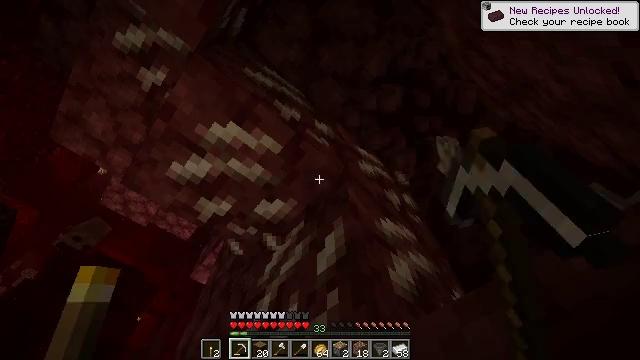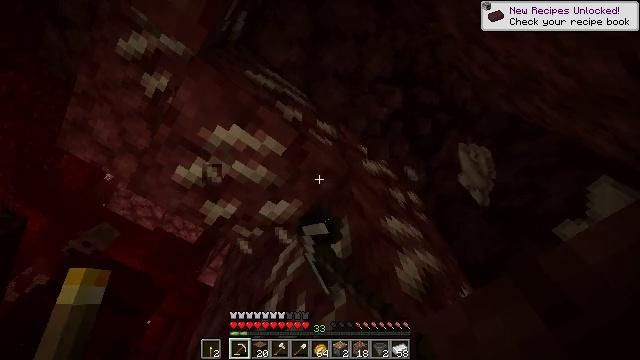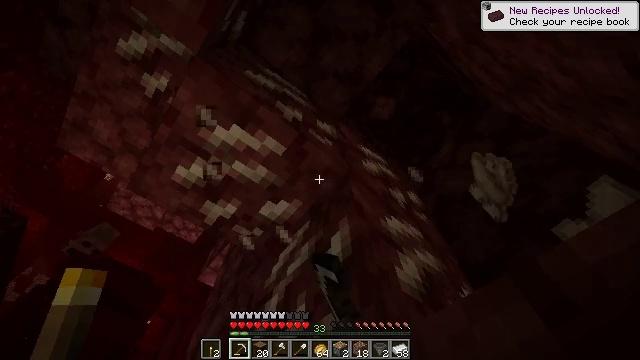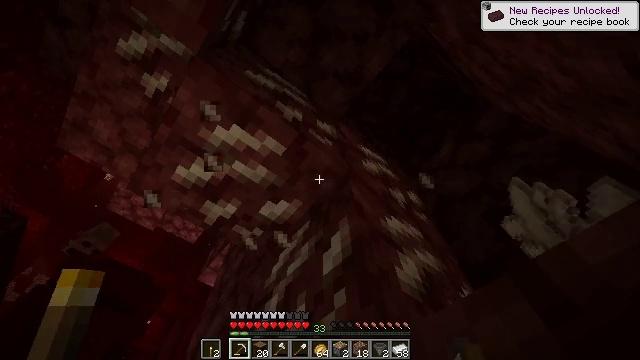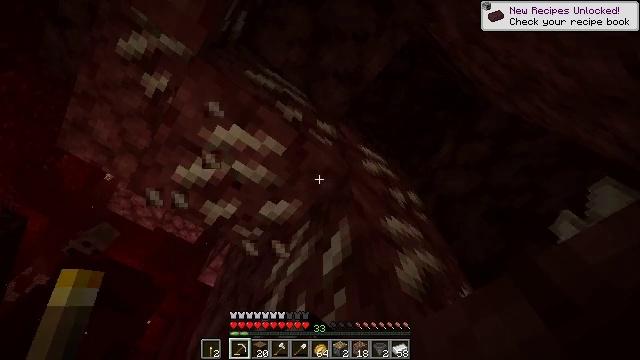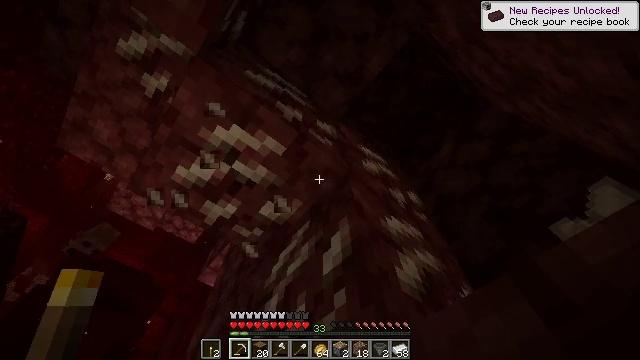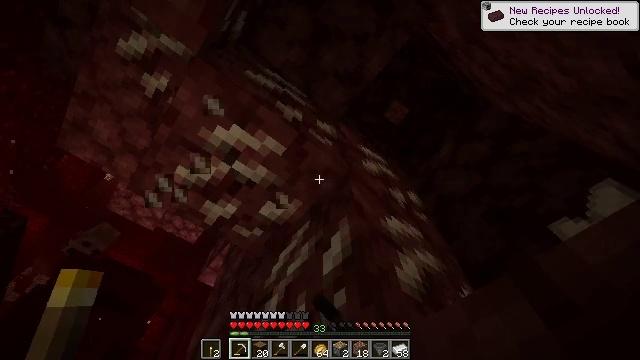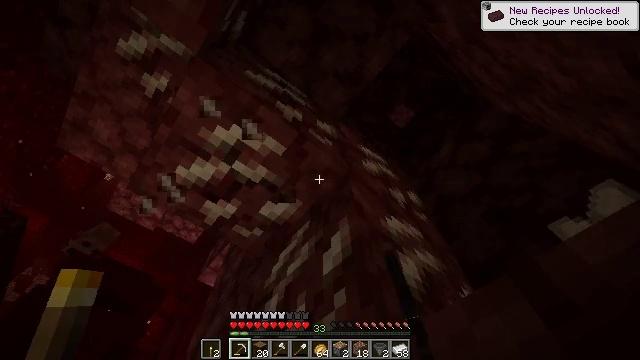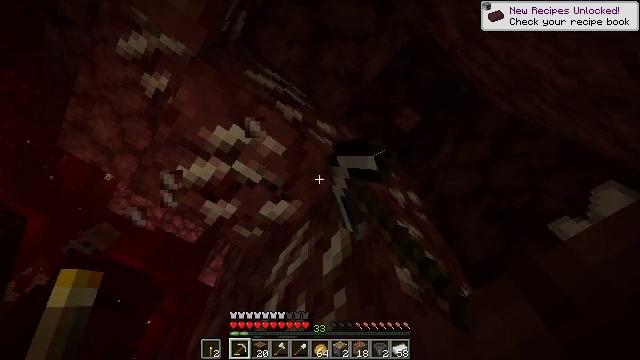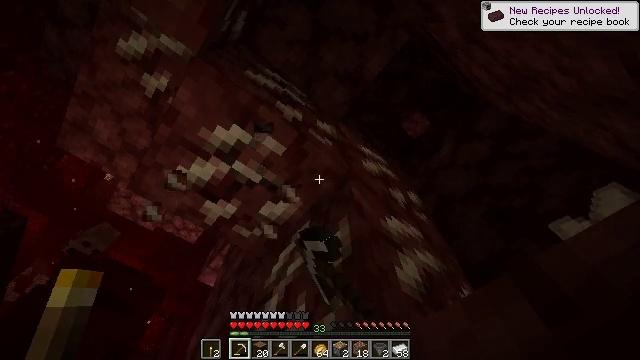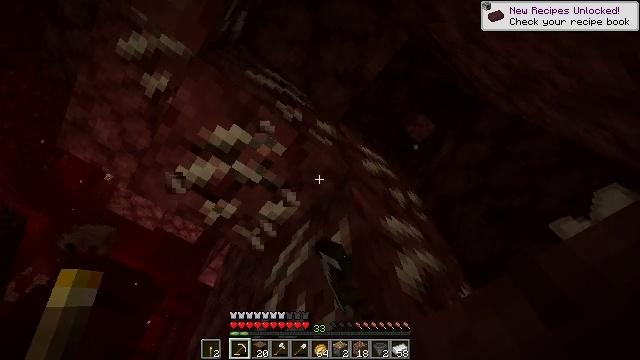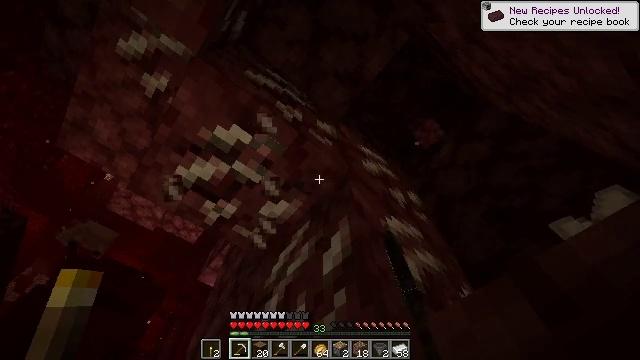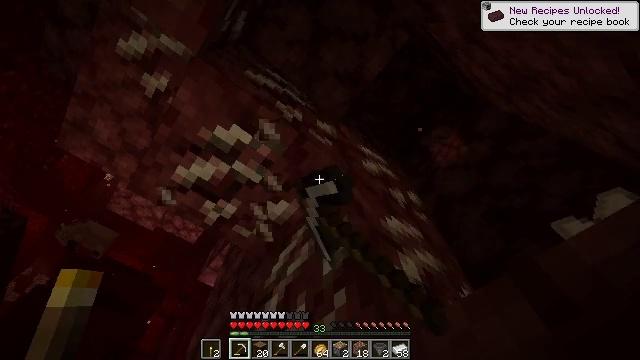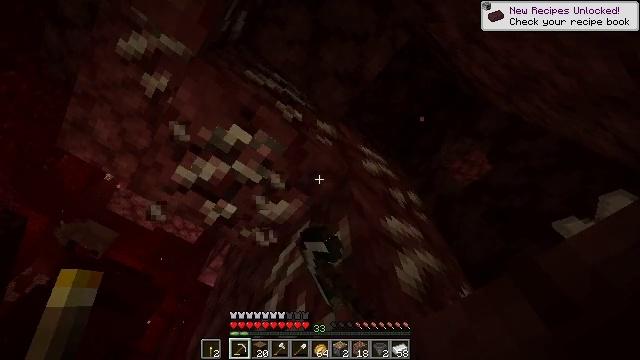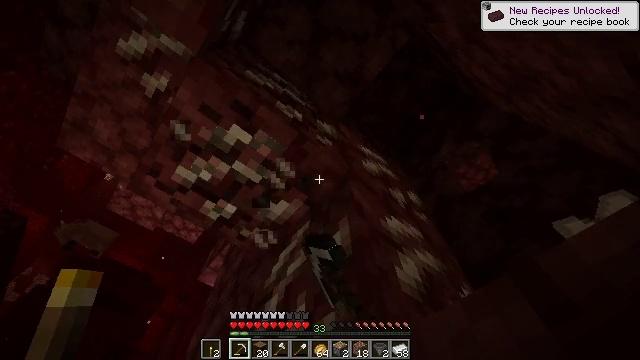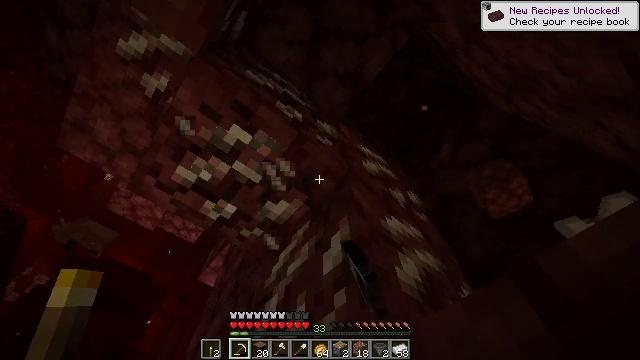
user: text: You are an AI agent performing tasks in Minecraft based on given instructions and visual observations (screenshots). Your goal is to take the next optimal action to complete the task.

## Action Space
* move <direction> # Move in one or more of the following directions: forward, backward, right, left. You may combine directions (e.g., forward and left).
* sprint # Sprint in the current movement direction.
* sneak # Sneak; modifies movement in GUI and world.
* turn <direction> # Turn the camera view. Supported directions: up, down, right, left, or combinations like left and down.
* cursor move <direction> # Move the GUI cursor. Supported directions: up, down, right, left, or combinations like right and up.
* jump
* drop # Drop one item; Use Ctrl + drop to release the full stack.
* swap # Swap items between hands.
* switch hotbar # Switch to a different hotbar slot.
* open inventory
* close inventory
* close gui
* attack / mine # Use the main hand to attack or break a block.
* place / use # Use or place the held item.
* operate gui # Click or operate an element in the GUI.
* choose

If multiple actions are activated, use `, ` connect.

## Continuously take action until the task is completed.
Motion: motion action
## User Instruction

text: Collect nether quartz from the ore block.
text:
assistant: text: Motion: turn left, attack / mine
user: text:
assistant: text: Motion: attack / mine
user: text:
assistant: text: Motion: attack / mine
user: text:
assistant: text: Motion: attack / mine
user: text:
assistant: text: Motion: attack / mine
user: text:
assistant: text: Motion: attack / mine
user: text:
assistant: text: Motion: attack / mine
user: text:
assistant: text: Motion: attack / mine
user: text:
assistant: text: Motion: attack / mine
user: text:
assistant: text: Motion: attack / mine
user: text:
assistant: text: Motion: attack / mine
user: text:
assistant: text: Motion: attack / mine
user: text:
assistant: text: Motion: attack / mine
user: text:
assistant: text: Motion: attack / mine
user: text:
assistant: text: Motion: attack / mine
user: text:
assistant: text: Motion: attack / mine
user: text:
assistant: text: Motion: attack / mine
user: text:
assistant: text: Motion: attack / mine
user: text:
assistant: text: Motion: attack / mine
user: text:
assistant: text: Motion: turn right and down, attack / mine
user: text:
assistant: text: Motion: turn right and down, attack / mine
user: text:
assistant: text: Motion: turn right and down, attack / mine
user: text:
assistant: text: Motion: turn right and down, attack / mine
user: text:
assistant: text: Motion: turn right and down, attack / mine
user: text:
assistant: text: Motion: attack / mine
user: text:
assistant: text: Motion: attack / mine
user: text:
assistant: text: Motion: attack / mine
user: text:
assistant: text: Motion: attack / mine
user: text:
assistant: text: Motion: attack / mine
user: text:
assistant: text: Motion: attack / mine